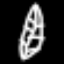
Label: leaf